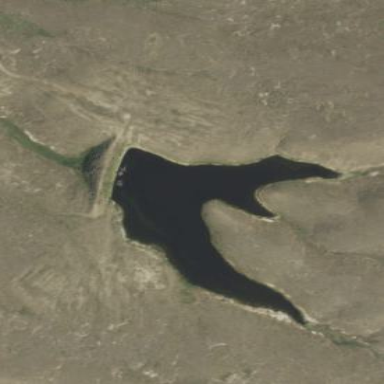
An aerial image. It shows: Reservoir.